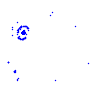
Particle: kaon